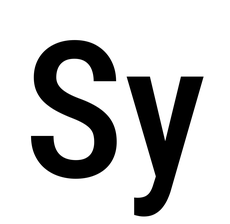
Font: Roboto_Condensed_Medium